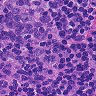
Metastatic tissue present: no